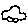
Label: car